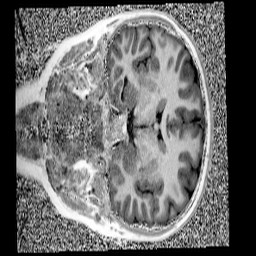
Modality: UNIT1
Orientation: coronal
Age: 9
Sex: male
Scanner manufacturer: siemens
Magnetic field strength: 3 T
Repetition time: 4 s
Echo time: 0.00299 s